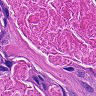
Metastatic tissue present: yes